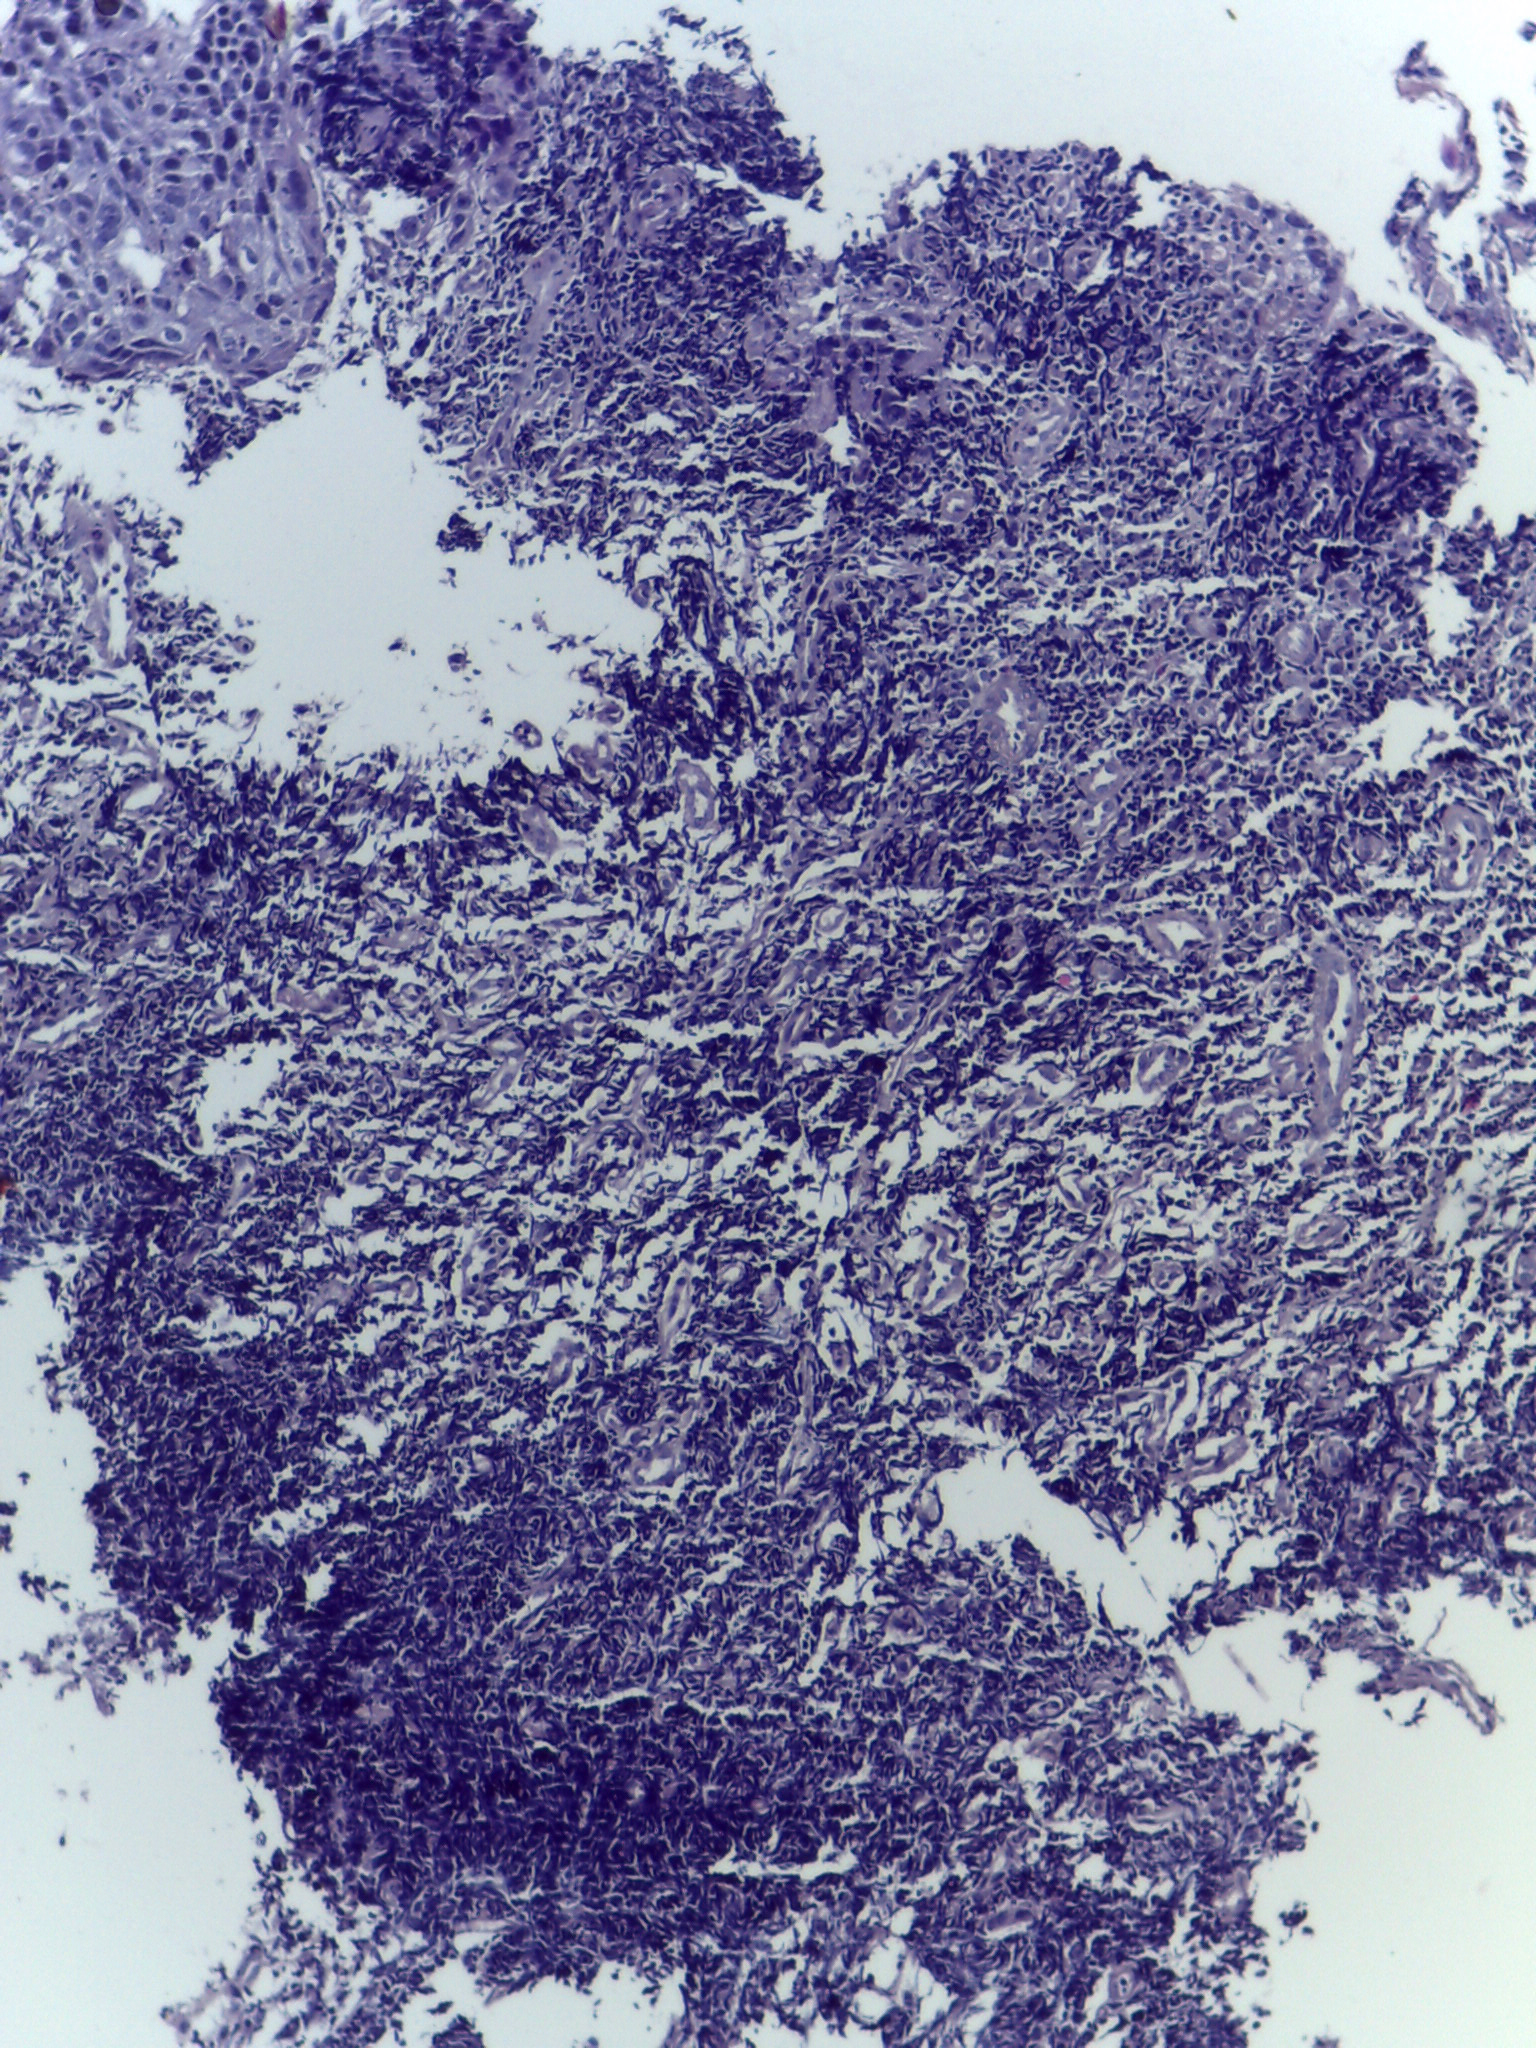
Diagnosis: OSCC